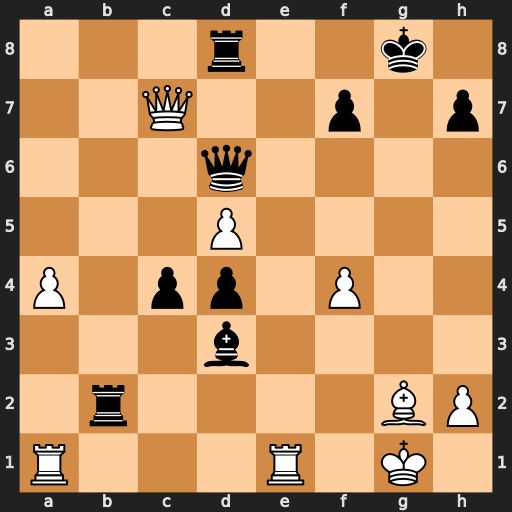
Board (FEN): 3r2k1/2Q2p1p/3q4/3P4/P1pp1P2/3b4/1r4BP/R3R1K1
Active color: w
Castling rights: -
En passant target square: -
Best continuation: Re8+ Kg7 Qxd8 Qxd8 Rxd8